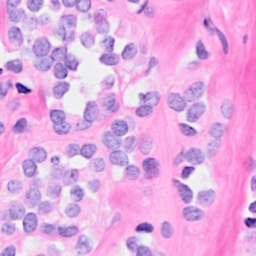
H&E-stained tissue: Breast